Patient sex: F
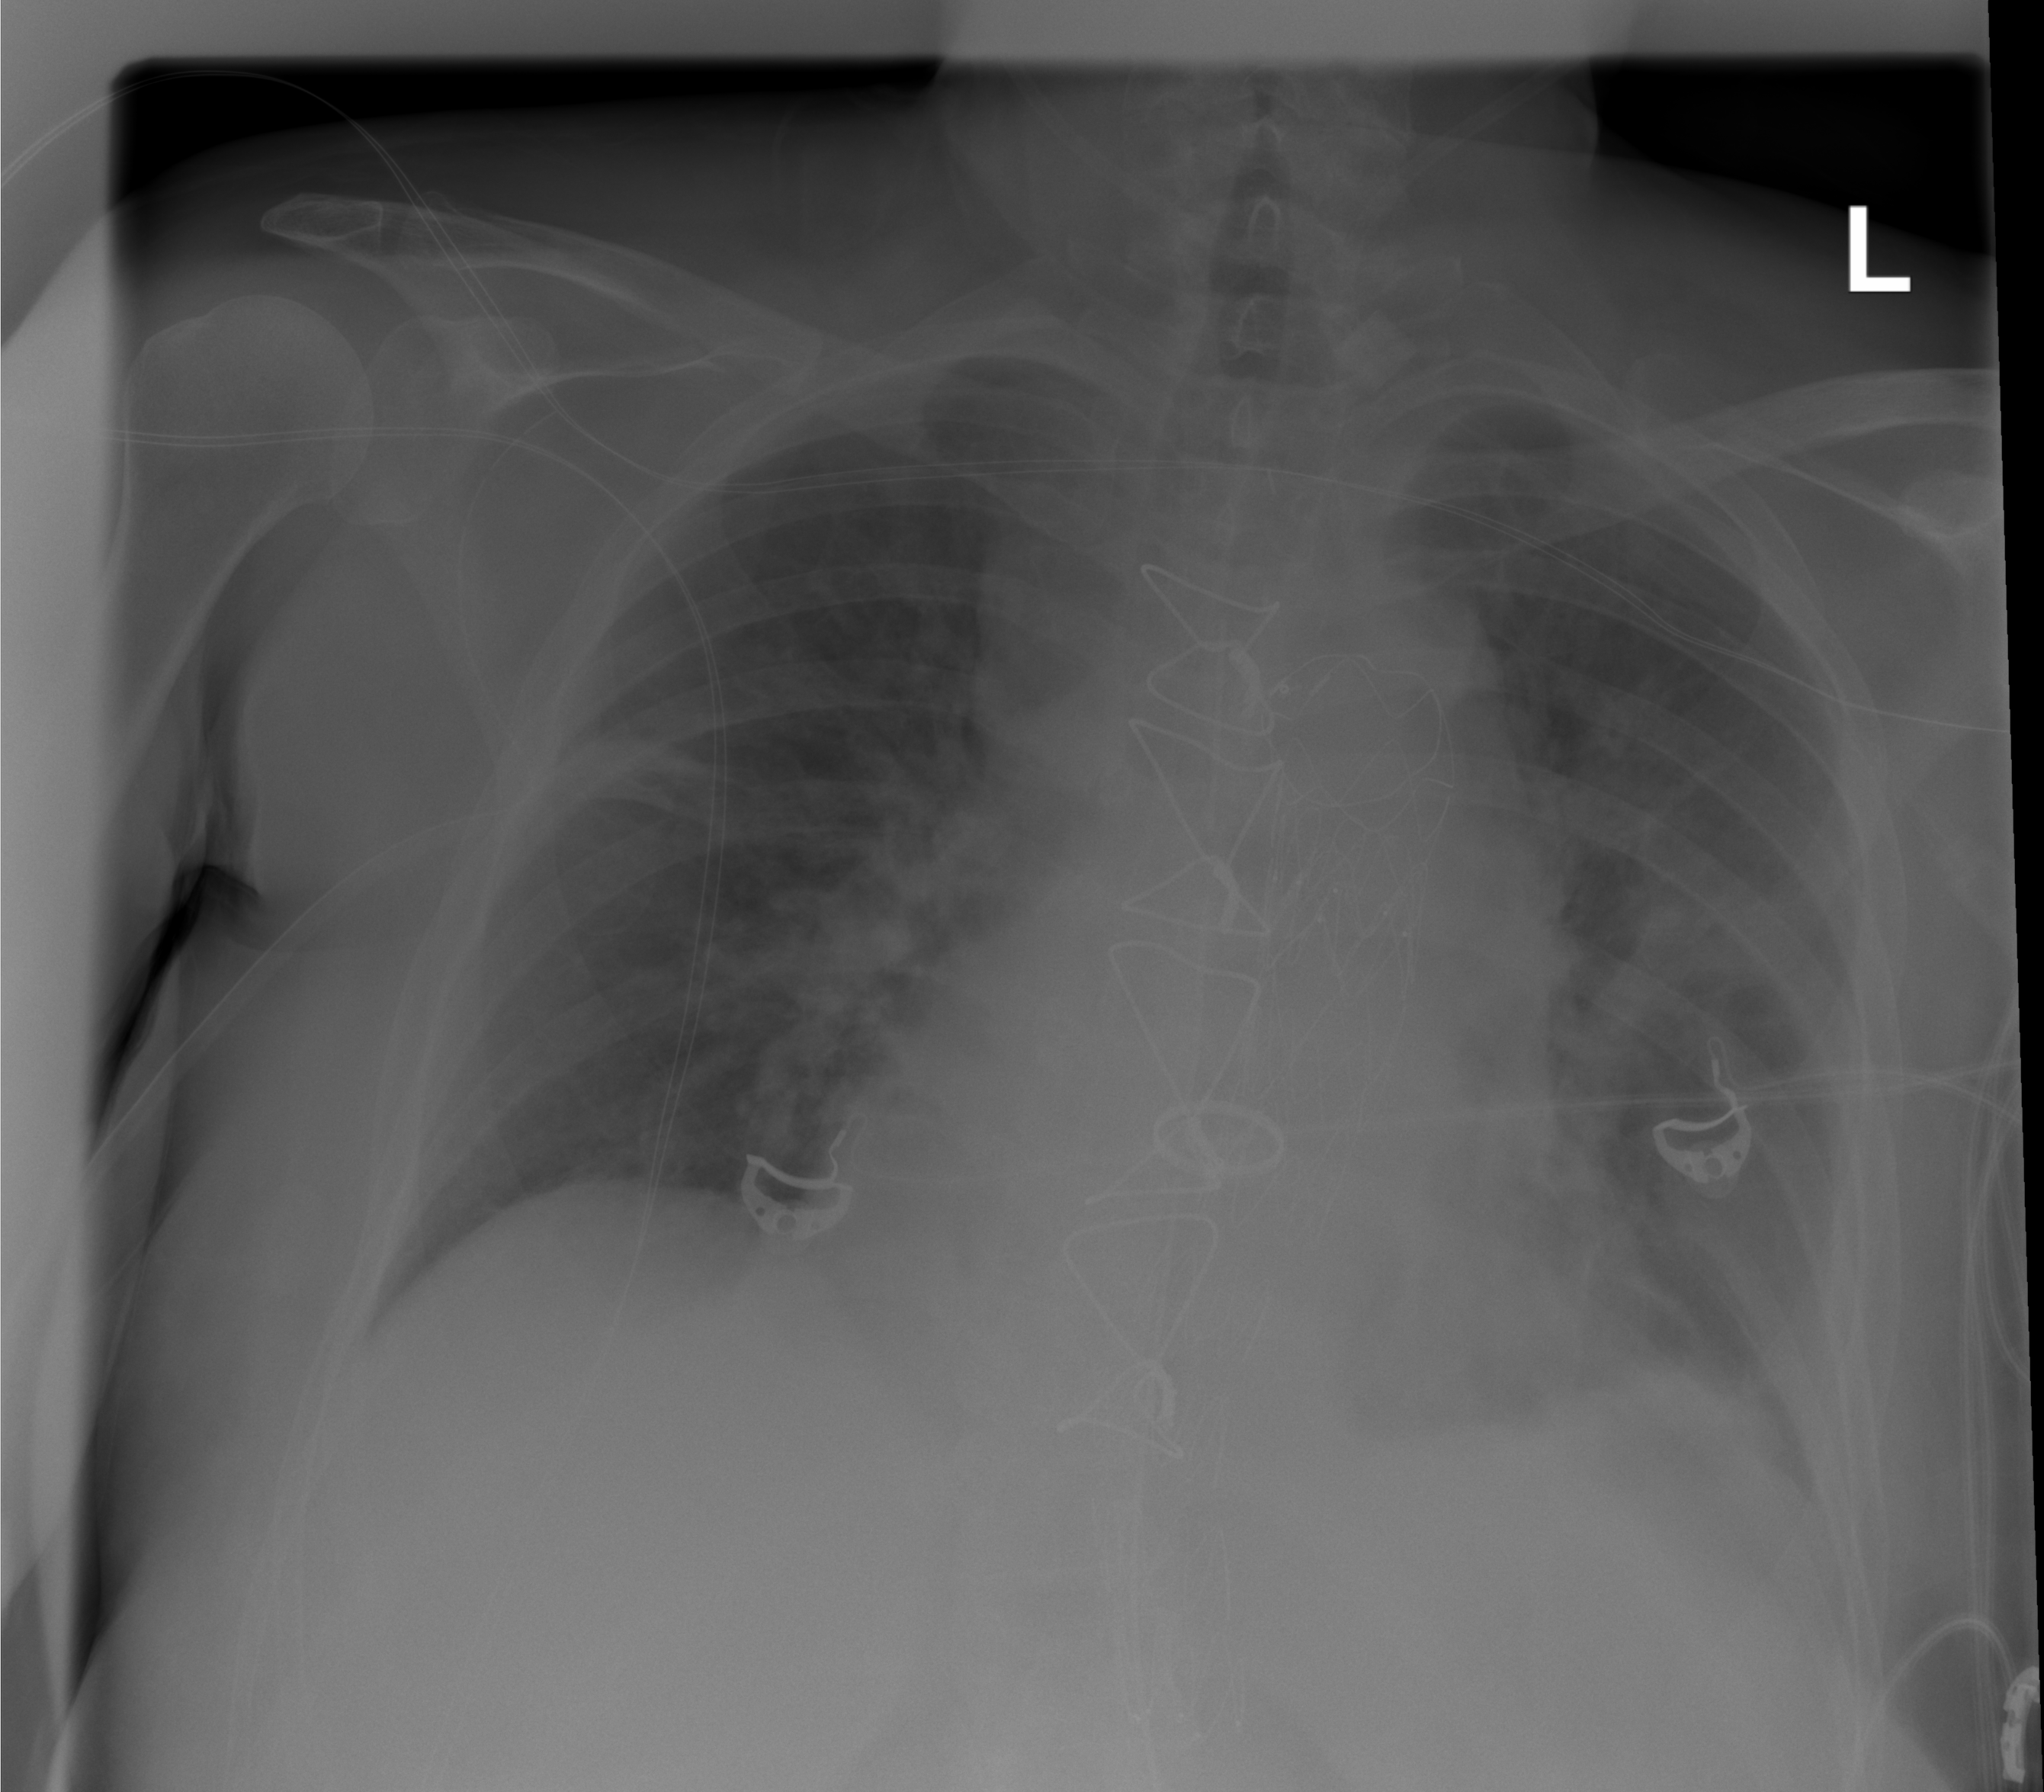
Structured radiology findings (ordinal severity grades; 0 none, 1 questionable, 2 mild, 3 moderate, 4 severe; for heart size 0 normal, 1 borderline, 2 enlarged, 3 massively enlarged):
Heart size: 1
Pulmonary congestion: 2
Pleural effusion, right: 0
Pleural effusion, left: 2
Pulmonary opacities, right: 0
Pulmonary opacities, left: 0
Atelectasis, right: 2
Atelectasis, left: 2